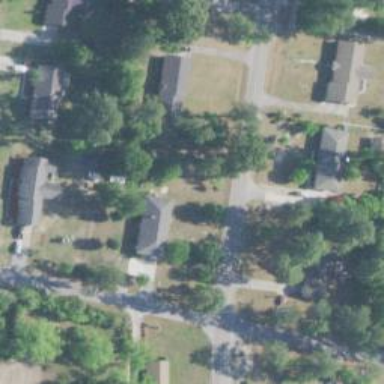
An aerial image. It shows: Residential road.